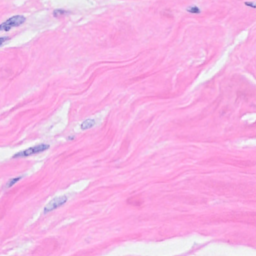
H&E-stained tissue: Breast